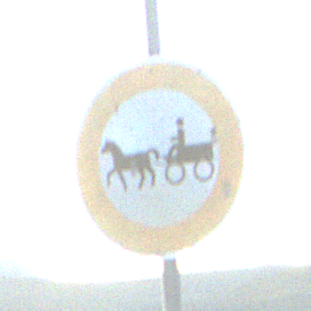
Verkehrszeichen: VerbotGespannfuhrwerke
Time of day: SunriseSunset
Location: Outdoor (RoadRail)
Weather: PartlyCloudy
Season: NotSpecified
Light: Natural